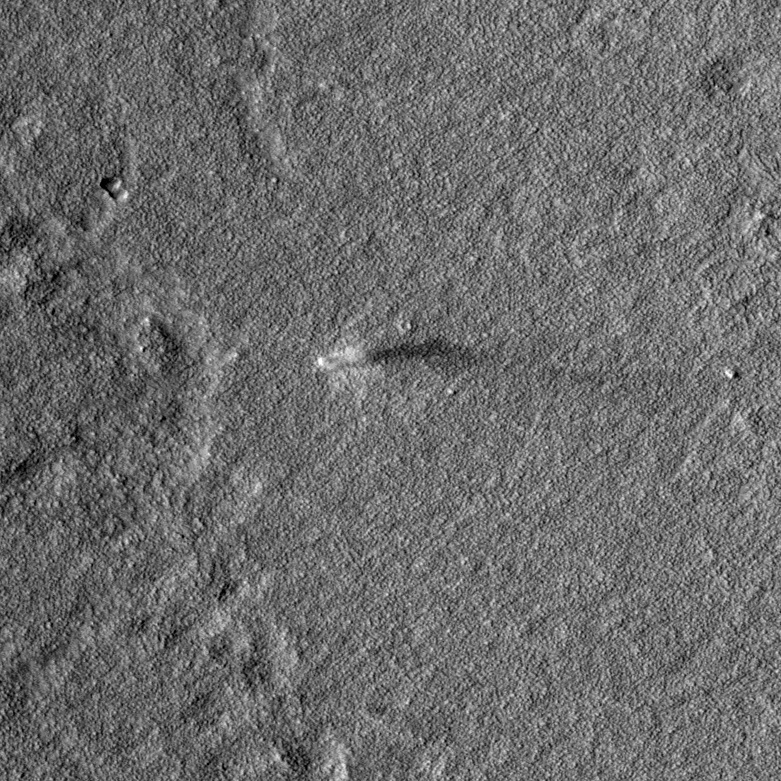
Label: dustdevil